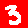
Digit: 3